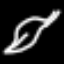
Label: leaf